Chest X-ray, AP view. Patient: 46 years old, sex M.
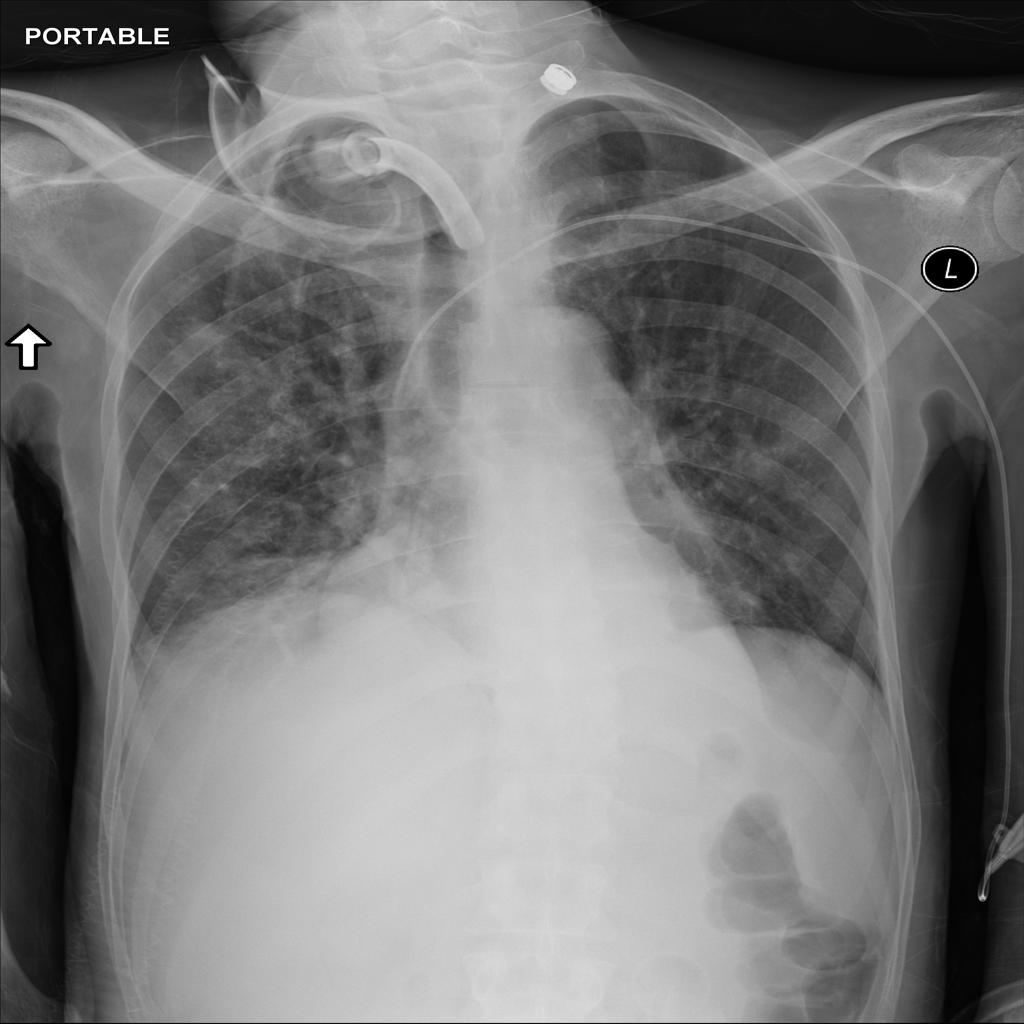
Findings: No Finding